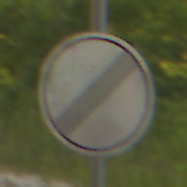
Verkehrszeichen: EndeSaemtlicherBegrenzungen
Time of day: SunriseSunset
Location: Outdoor (RoadRail)
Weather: Clear
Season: NotSpecified
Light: Natural